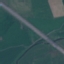
Land use / land cover: Highway